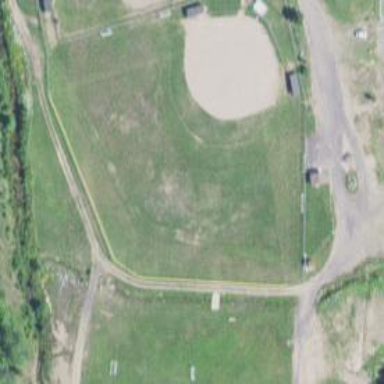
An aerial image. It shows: Baseball pitch for leisure land activities.